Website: crate-barrel
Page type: billing-address
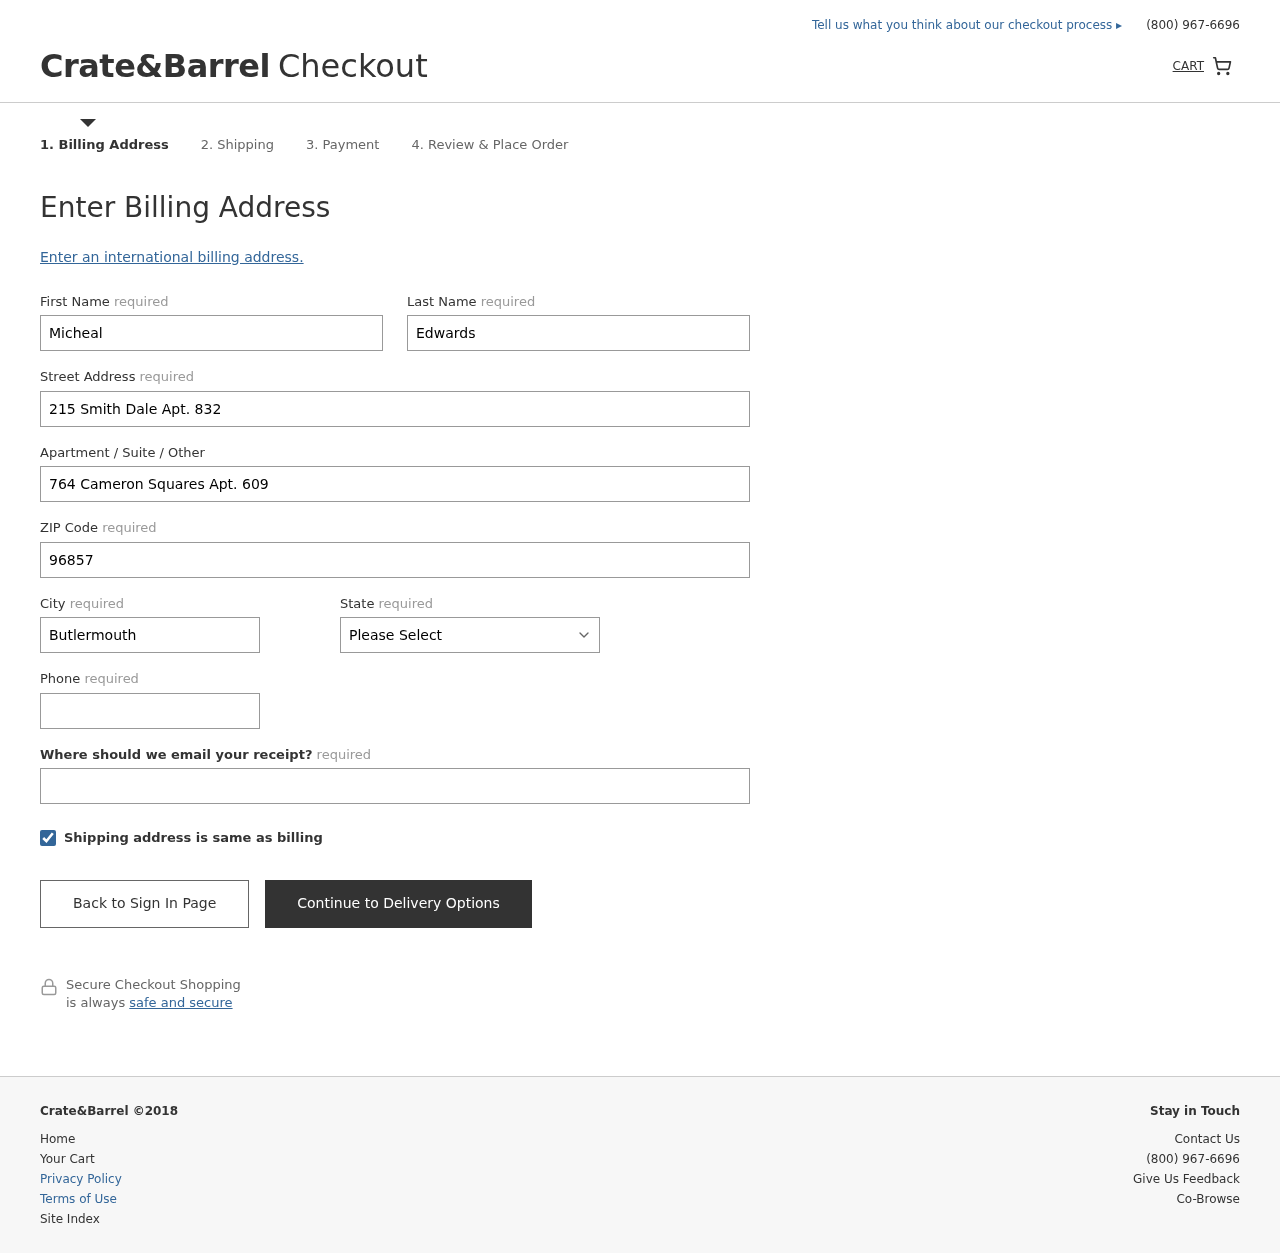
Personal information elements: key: PII_STATE
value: Minnesota
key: PII_FIRSTNAME
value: Micheal
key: PII_LASTNAME
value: Edwards
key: PII_STREET
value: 215 Smith Dale Apt. 832
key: PII_STREET2
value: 764 Cameron Squares Apt. 609
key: PII_POSTCODE
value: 96857
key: PII_CITY
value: Butlermouth
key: PII_PHONE
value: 8903562190
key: PII_EMAIL
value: medwards@hotmail.com